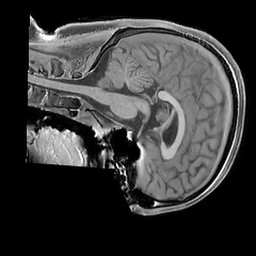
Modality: T1w
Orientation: sagittal
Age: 23
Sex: male
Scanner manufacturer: philips
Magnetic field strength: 3 T
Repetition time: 0.0076 s
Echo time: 0.002401 s